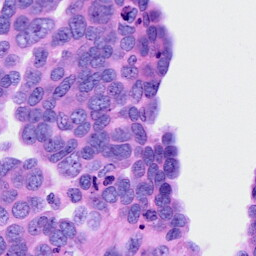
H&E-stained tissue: Ovarian